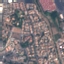
Land use / land cover class: Residential